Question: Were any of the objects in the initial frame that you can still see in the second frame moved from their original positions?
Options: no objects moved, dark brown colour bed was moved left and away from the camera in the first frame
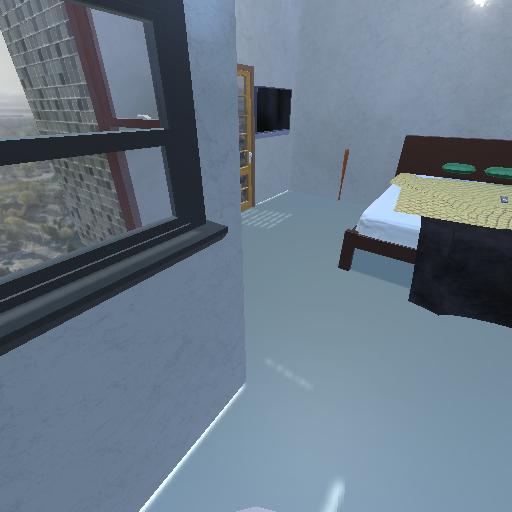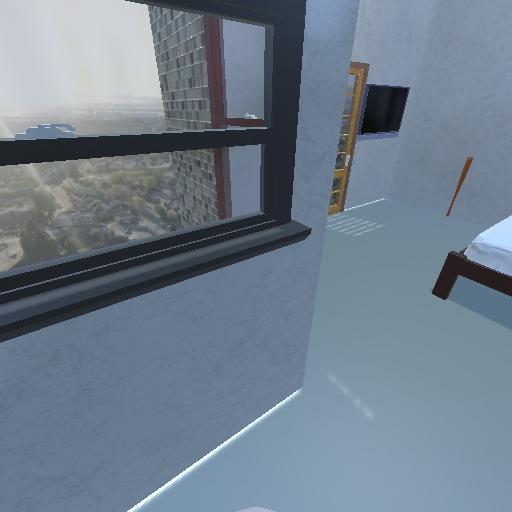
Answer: no objects moved